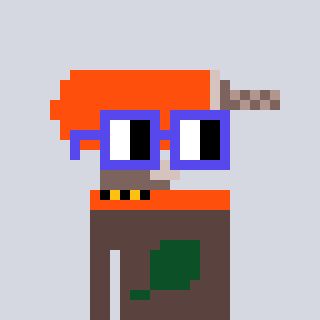
a pixel art character with square blue glasses, a drill-shaped head and a darkbrown-colored body on a cool background